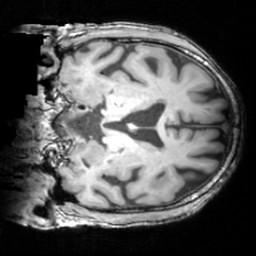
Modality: T1w
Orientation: coronal
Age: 76
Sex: male
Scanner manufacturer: siemens
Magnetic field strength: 3 T
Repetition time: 1.62 s
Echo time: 0.003 s